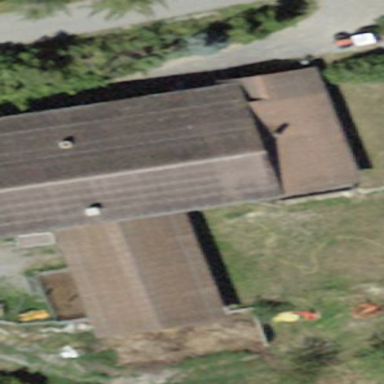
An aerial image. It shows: Farm auxiliary building.